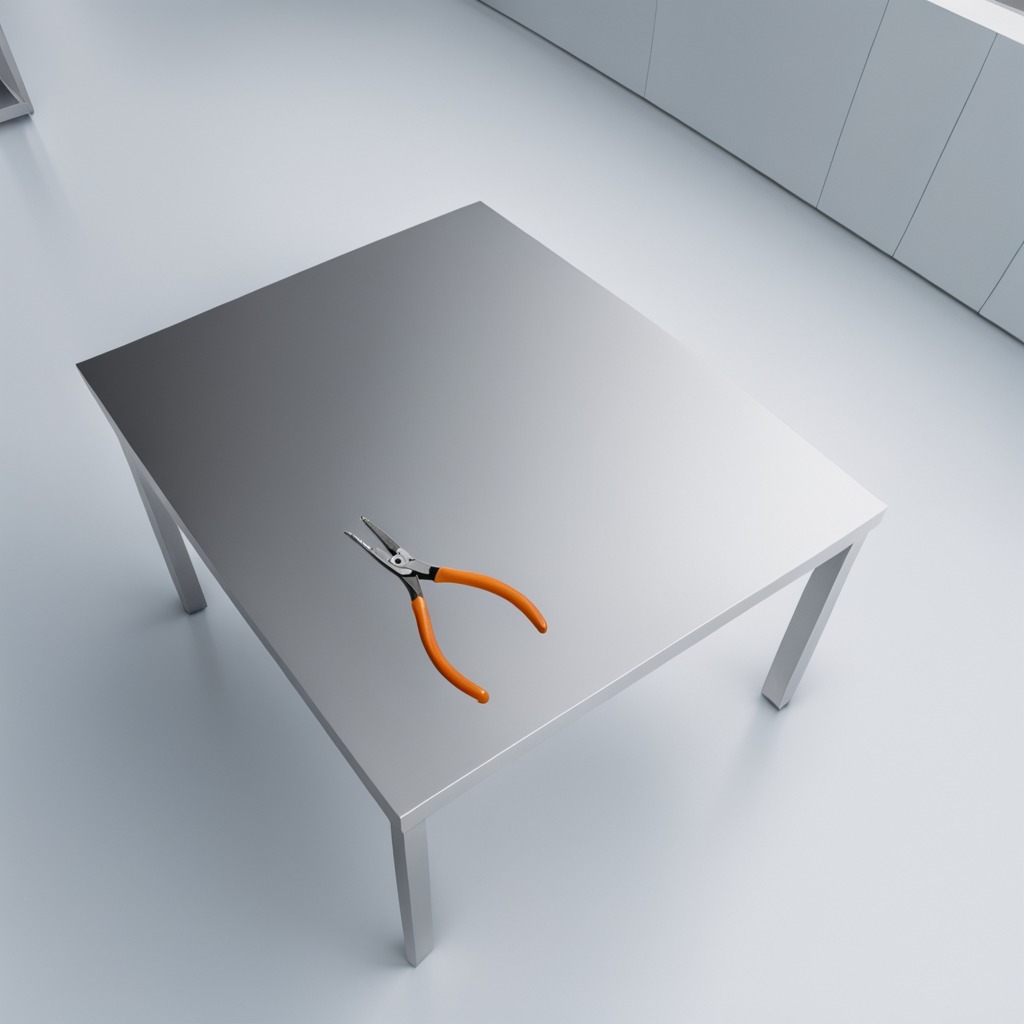
A plier is lying on the stainless steel table.